Question: Count the number of objects in the diagram.
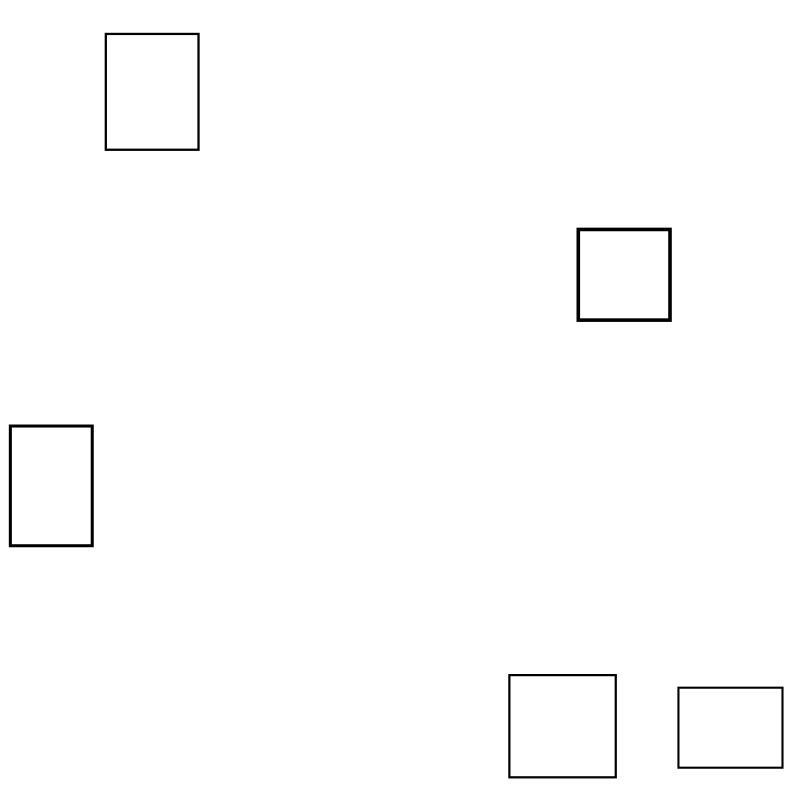
Answer: 5